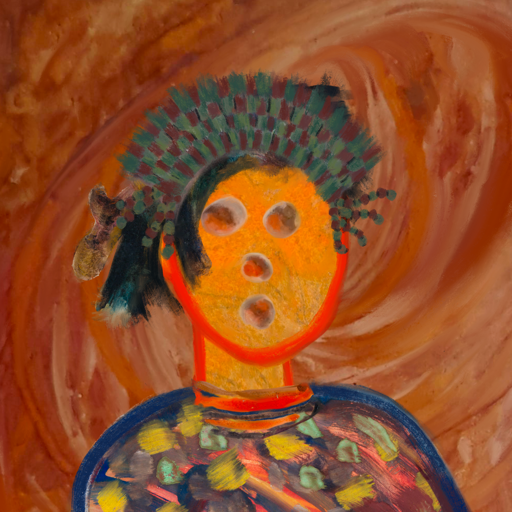
Background: Pious_Lady, Head And Neck Front: Sisters, Face Front: Rupkatha, Bust: Mother_And_Son_Mother, Hair Front: Pipe, Head Accessory: After_Raid_Crown, Second Necklace: Blank, Necklace: Experience, Baby: Blank